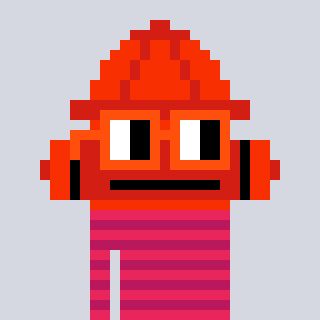
a pixel art character with square orange glasses, a fire hydrant-shaped head and a darkpink-colored body on a cool background